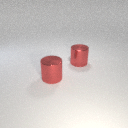
large red metal cylinder behind large red metal cylinder